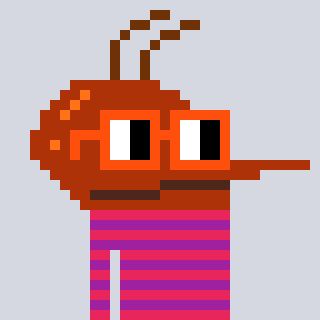
a pixel art character with square orange glasses, a mosquito-shaped head and a magenta-colored body on a cool background